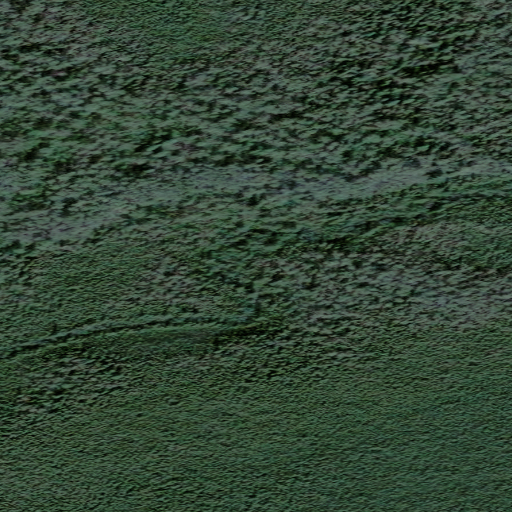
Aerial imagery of valley in Alaska named Mud Canyon containing only unknown